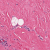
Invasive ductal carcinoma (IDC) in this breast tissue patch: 0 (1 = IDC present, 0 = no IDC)